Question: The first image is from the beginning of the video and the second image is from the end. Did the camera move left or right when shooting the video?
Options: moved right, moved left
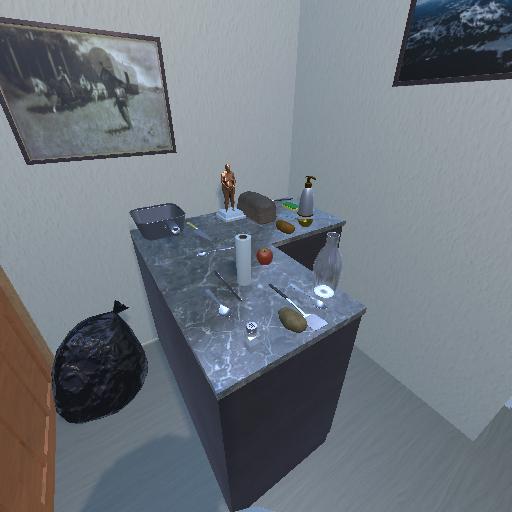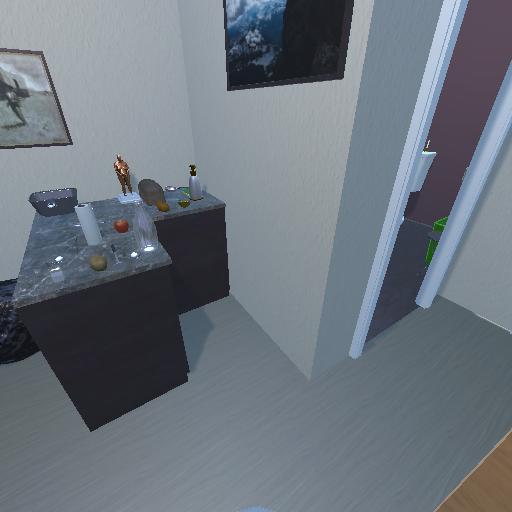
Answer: moved right